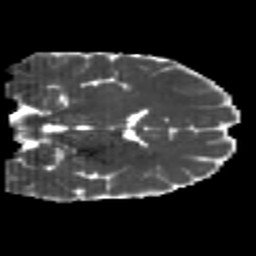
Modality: MD
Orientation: coronal
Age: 22
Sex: male
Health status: healthy
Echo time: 0.074 s